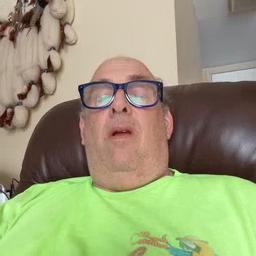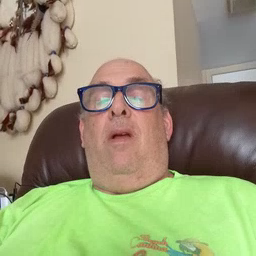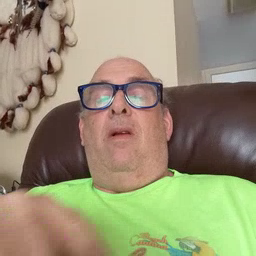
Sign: dirty